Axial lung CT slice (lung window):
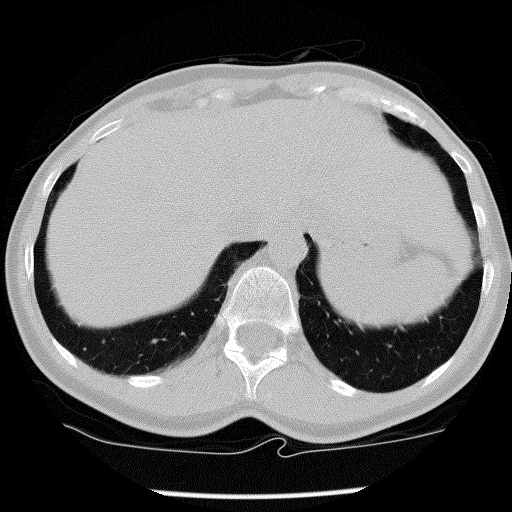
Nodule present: no